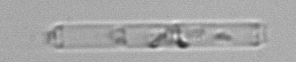
Label: Cerataulina_pelagica